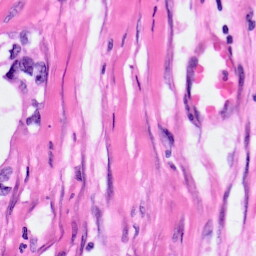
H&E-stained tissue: Pancreatic